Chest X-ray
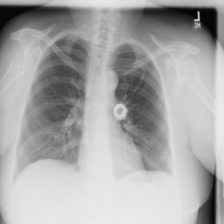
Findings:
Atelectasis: positive
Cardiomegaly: negative
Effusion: negative
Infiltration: negative
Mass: negative
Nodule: negative
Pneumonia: negative
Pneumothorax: negative
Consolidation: negative
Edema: negative
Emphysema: negative
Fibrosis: negative
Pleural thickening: negative
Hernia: negative